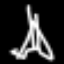
Label: The Eiffel Tower